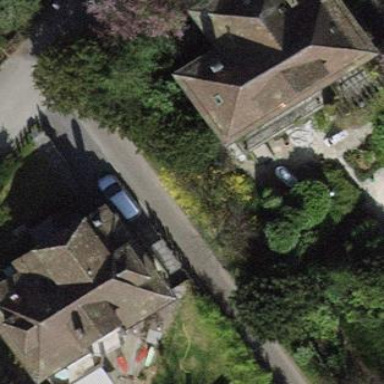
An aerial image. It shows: Detached building.